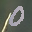
Label: 0